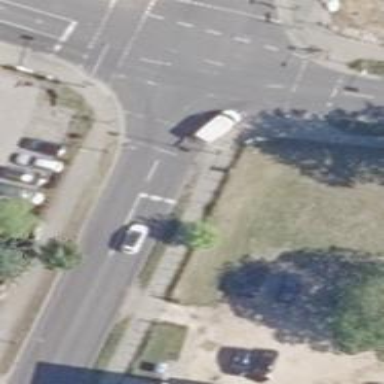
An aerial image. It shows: Road with traffic signals.